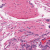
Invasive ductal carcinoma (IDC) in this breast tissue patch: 0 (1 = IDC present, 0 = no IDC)